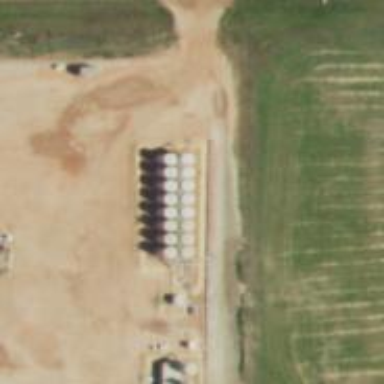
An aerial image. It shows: Storage tank with man-made structure.